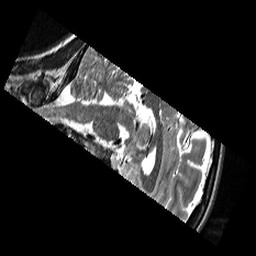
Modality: T2w
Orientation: sagittal
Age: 30
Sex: female
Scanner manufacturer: siemens
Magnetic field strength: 3 T
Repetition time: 6.1 s
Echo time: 0.104 s